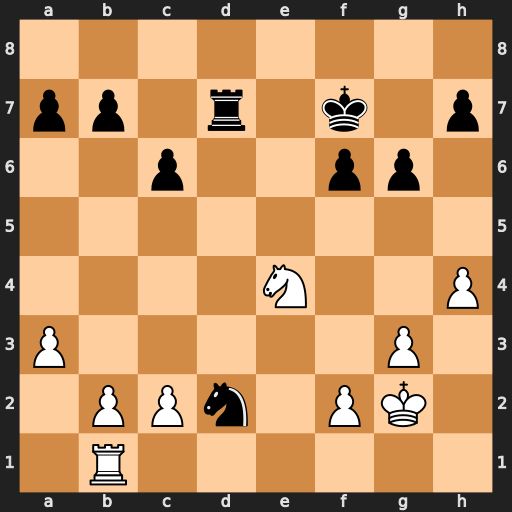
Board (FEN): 8/pp1r1k1p/2p2pp1/8/4N2P/P5P1/1PPn1PK1/1R6
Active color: w
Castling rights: -
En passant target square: -
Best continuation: Rd1 Rd4 Nxd2